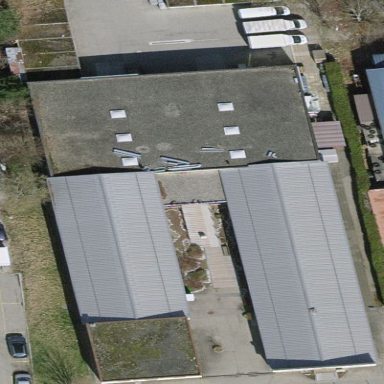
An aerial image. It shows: Commercial building.